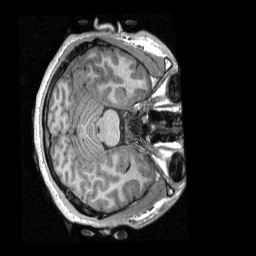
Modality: T1w
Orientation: axial
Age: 26
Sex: male
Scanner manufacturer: siemens
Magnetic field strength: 3 T
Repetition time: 2.3 s
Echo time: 0.00298 s